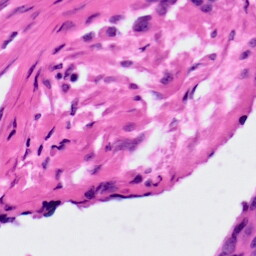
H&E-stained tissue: Ovarian